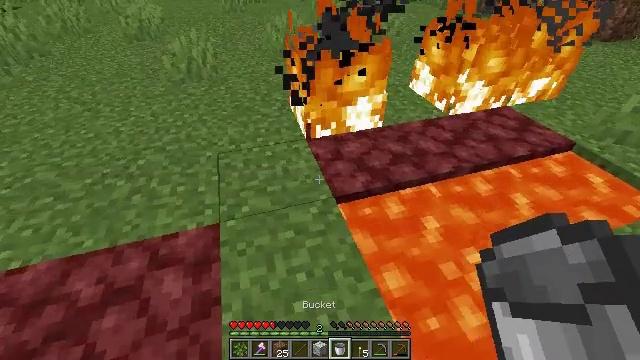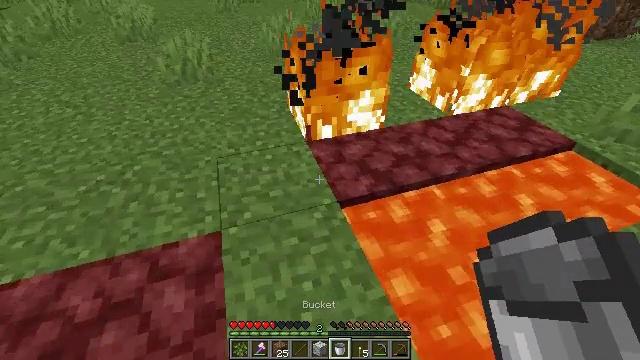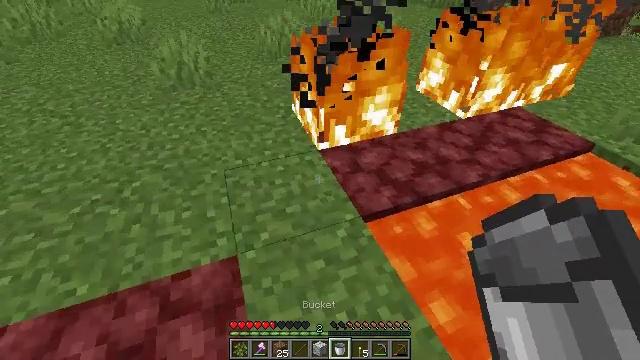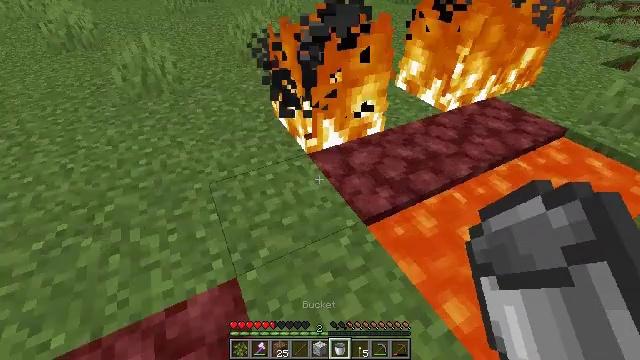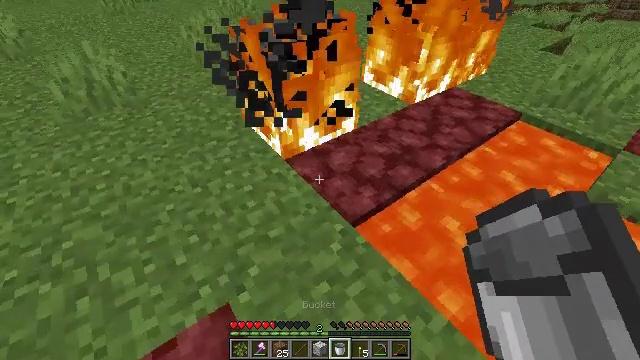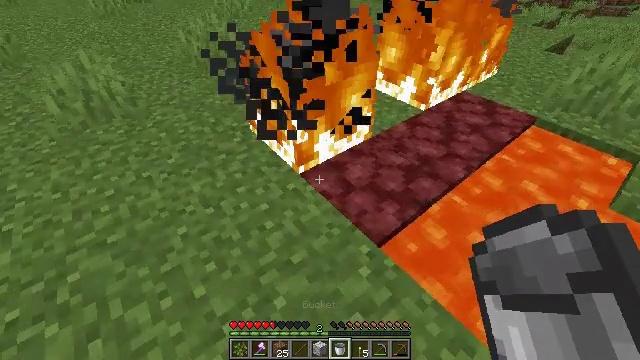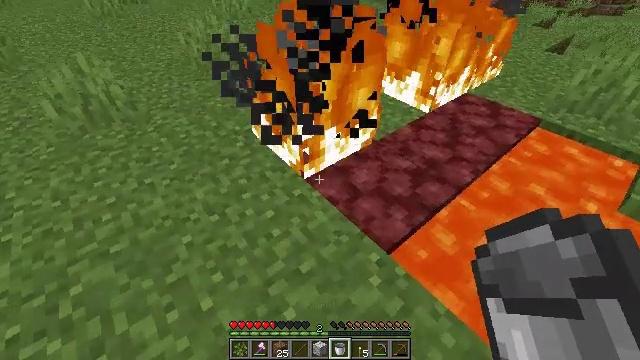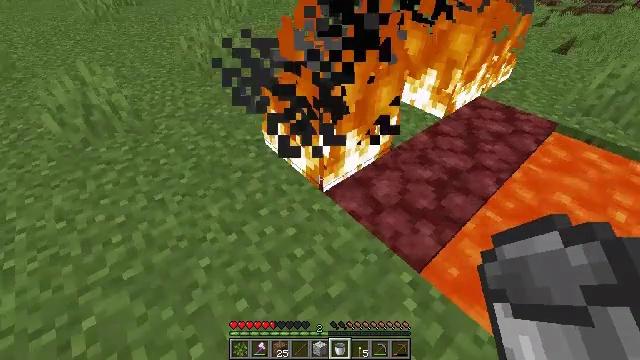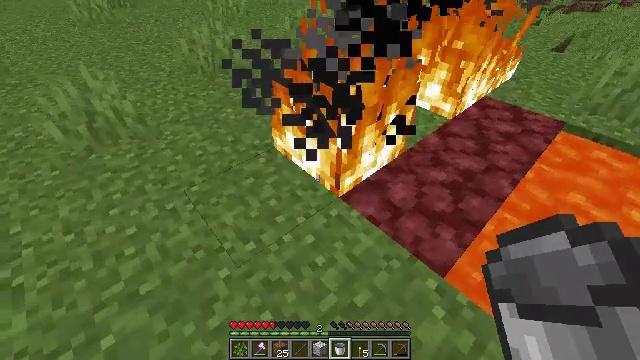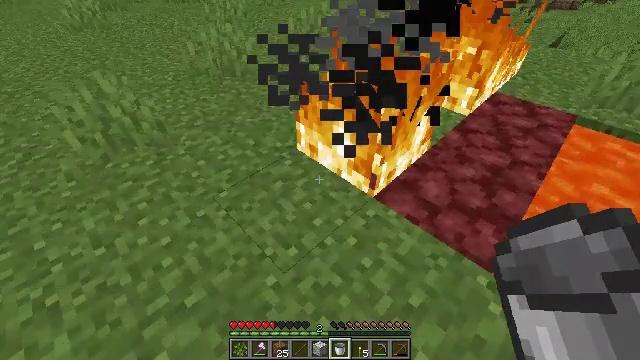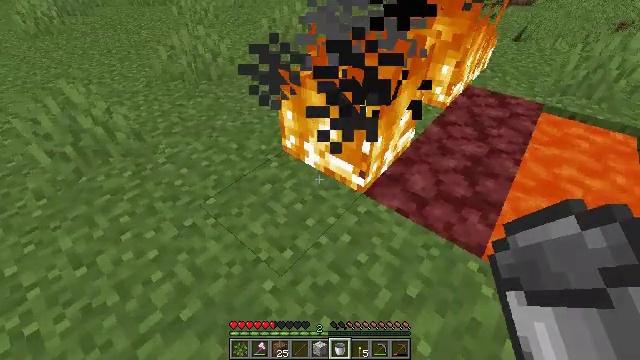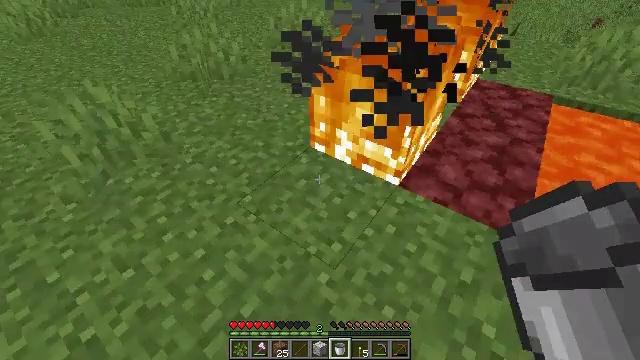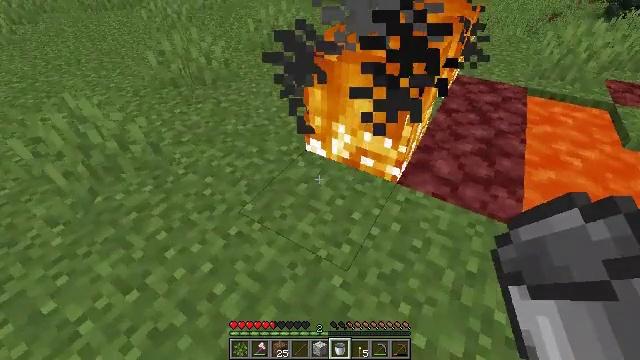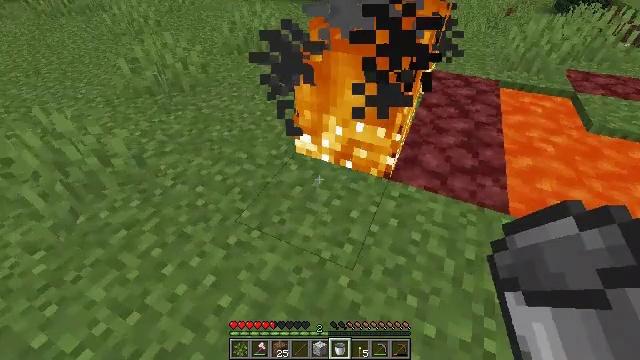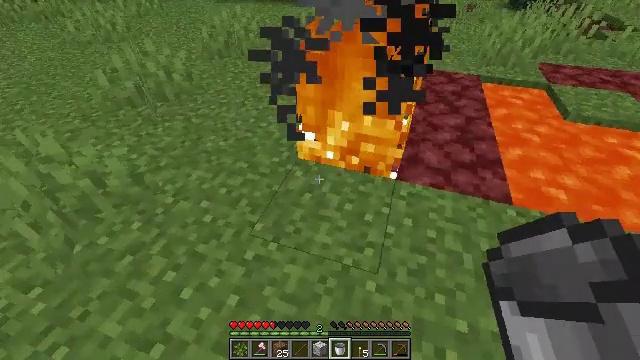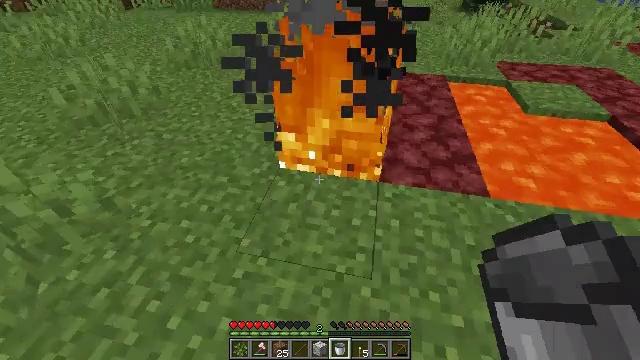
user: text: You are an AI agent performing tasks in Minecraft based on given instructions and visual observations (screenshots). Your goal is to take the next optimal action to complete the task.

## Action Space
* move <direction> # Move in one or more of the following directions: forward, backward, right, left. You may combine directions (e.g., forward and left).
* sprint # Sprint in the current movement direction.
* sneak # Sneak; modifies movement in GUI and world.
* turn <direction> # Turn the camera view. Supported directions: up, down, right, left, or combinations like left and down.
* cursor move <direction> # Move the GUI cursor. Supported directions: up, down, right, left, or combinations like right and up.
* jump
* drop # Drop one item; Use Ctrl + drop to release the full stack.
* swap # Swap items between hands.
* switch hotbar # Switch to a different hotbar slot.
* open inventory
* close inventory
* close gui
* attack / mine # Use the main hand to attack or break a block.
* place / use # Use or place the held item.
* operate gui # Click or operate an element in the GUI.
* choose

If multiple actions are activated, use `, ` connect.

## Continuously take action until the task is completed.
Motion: motion action
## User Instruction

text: Collect netherrack in the Nether.
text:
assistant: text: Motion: move forward and move left, turn right
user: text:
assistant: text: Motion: move forward and move left, turn right
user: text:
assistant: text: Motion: move forward and move left, turn right
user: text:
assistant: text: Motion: move forward and move left, turn right
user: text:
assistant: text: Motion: move forward and move left, turn right
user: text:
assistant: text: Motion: move forward and move left
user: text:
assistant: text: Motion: move left, turn right
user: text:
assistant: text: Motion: move left, turn right
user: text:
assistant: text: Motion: move left, turn right
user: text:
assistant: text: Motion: move left, turn right
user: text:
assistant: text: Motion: move left, turn right
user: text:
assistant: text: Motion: move left, turn right
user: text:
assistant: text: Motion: move left, turn right
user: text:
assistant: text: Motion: move forward and move left, turn right
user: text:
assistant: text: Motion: move forward and move left, turn right and up
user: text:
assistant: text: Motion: move forward and move left, turn right and up
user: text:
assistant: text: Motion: move forward and move left, turn right and up
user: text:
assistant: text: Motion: turn right
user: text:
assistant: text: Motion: turn right
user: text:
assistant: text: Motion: turn right
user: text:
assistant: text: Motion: turn right
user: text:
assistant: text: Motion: no_op
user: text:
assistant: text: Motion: no_op
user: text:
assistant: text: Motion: no_op
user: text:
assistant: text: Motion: no_op
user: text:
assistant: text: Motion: no_op
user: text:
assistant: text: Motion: no_op
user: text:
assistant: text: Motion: no_op
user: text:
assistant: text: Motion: no_op
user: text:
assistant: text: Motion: move forward and move right